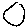
Label: circle